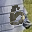
Label: 6